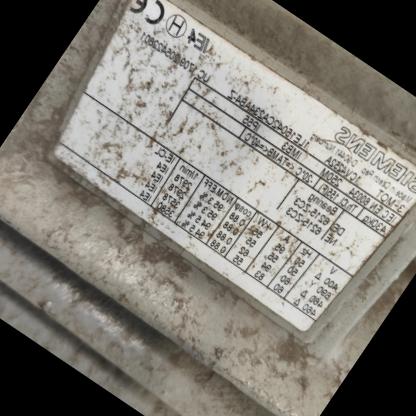
Klasa: tabliczka-znamionowa